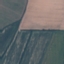
Land use / land cover class: AnnualCrop